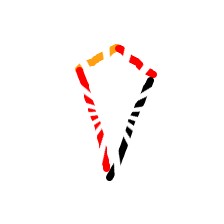
Shape: kite